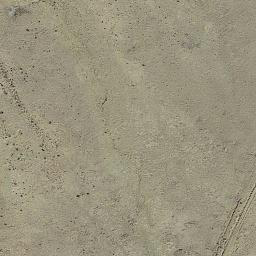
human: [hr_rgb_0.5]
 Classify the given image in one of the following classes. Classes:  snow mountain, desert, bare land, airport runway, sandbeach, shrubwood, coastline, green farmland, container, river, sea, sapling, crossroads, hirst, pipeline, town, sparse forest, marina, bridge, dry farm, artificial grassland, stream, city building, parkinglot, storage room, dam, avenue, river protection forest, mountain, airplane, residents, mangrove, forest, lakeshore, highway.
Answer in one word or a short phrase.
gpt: bare land